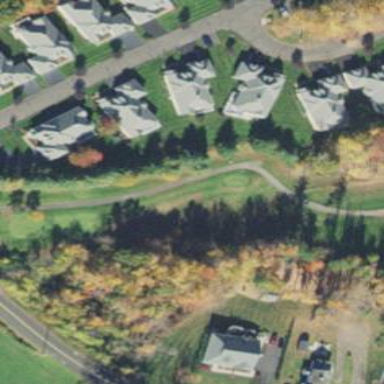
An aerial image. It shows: Rough area on grassy golf course.